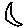
Label: moon